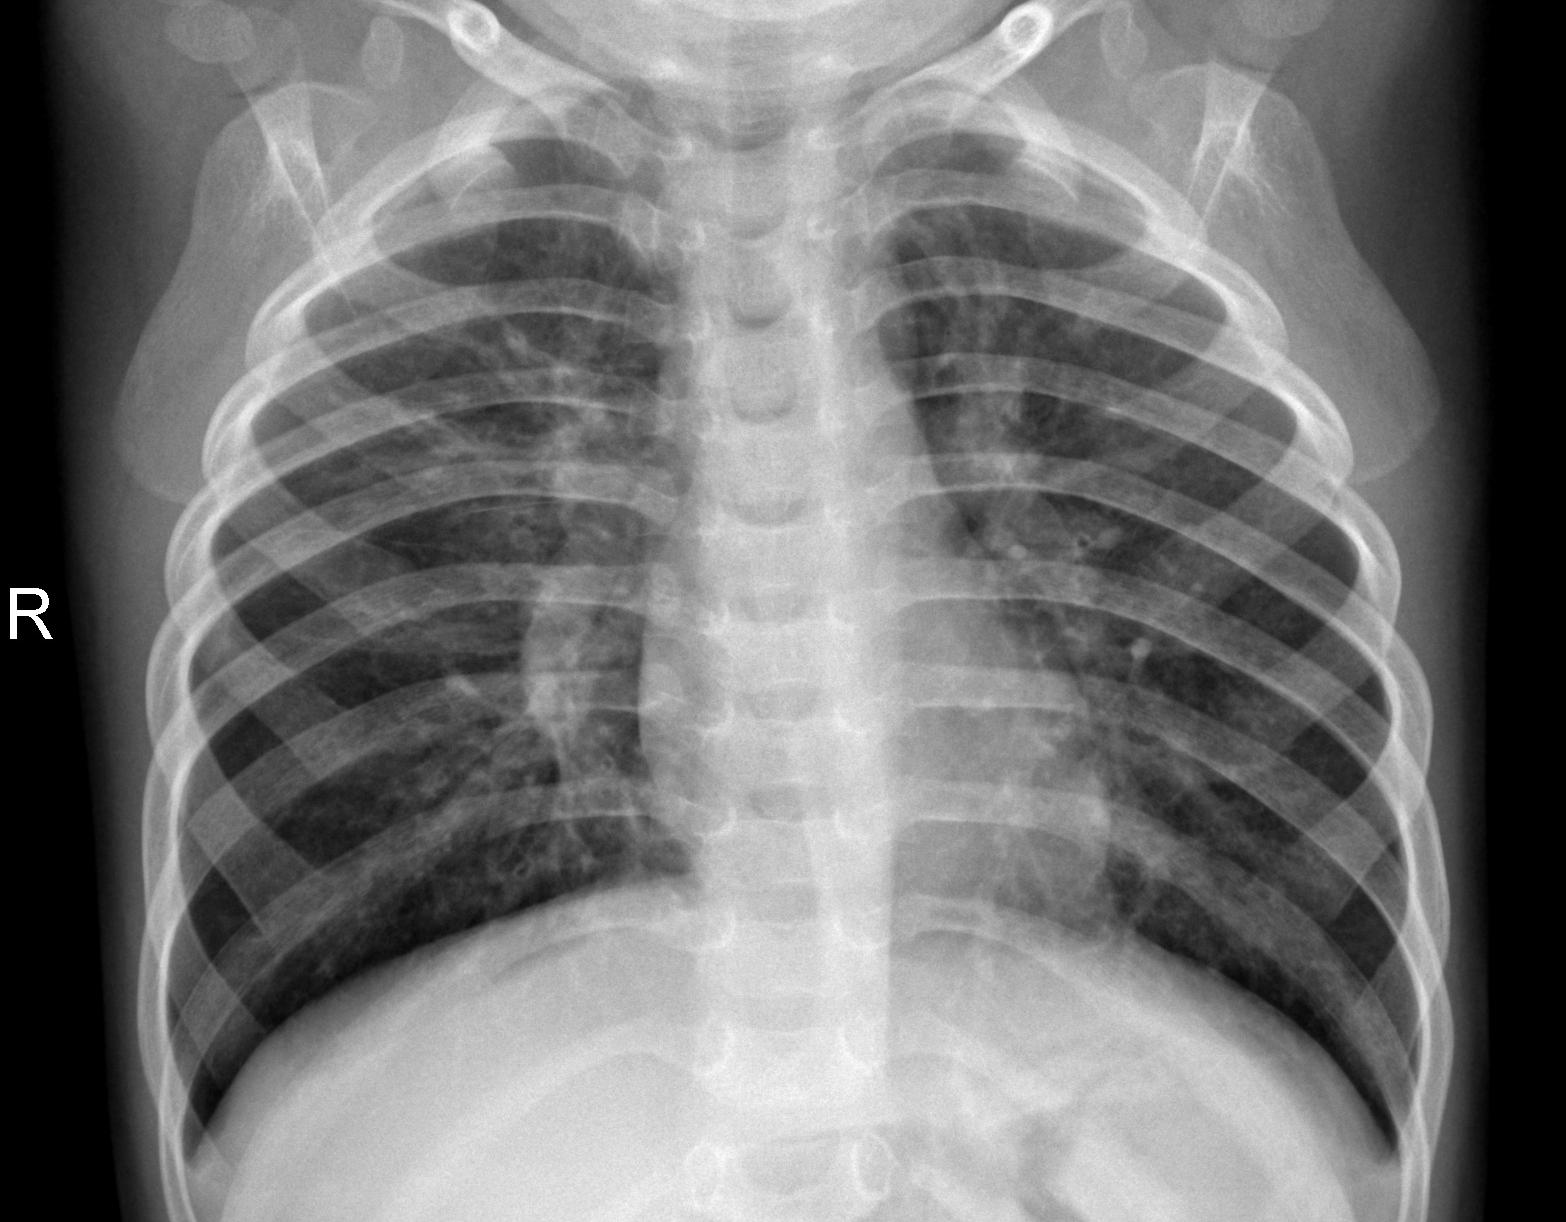
Diagnosis: PNEUMONIA